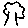
Label: tree